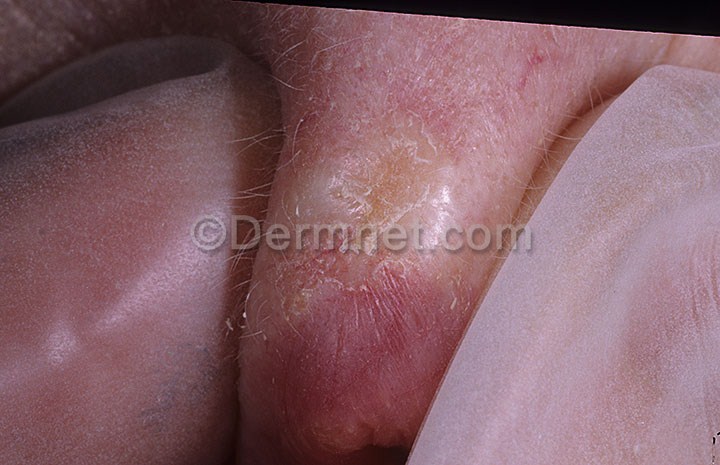
Disease: Actinic Keratosis Basal Cell Carcinoma and other Malignant Lesions